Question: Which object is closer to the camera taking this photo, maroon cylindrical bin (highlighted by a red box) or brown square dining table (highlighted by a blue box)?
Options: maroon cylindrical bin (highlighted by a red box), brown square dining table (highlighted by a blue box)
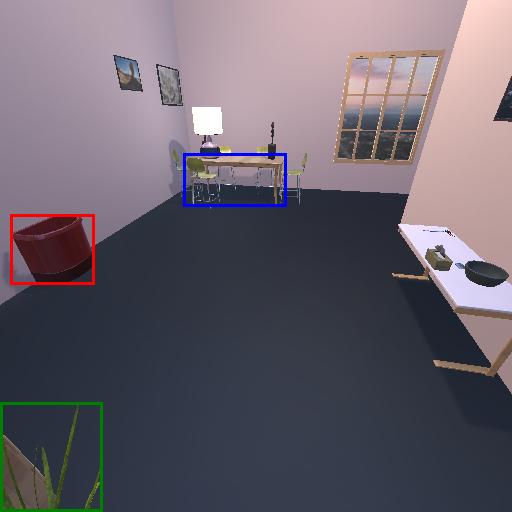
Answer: maroon cylindrical bin (highlighted by a red box)